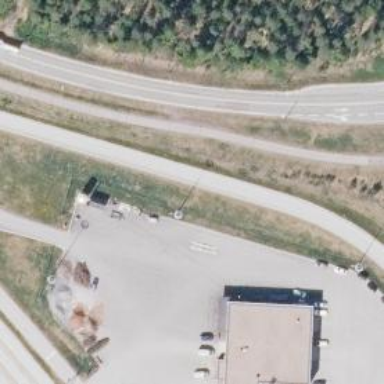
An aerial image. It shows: Asphalt road designated as trunk highway.